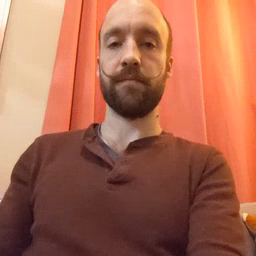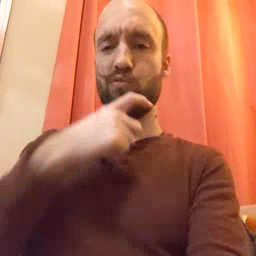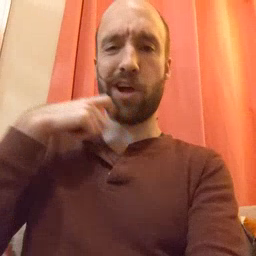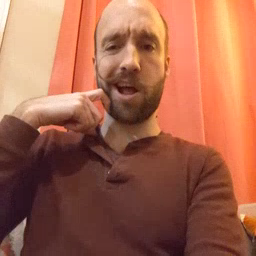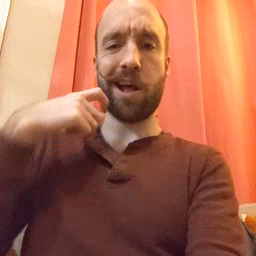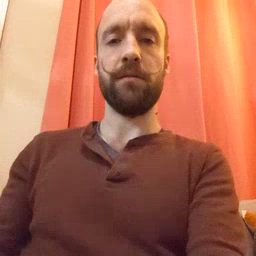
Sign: dry